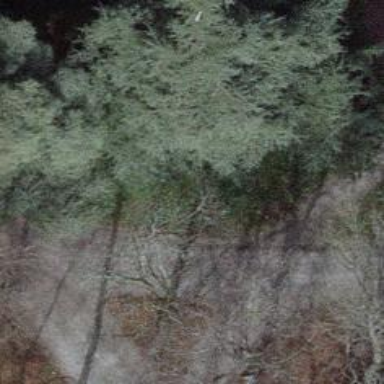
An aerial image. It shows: Evergreen needle-leaved woodland.